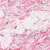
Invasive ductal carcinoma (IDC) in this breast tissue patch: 0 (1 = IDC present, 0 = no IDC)